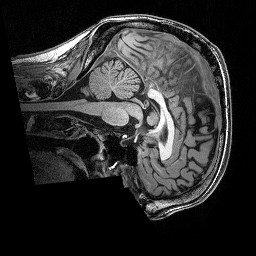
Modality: T1w
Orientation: sagittal
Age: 39
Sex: male
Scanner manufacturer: siemens
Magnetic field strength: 3 T
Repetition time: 2.53 s
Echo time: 0.0035 s